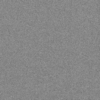
Label: dusty